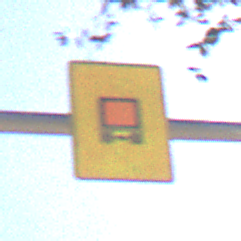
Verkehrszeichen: KennzeichnungspflichtigeFahrzeugeGefaehrlicheGueterOhnePfeilsymbol
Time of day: MorningAfternoon
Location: Outdoor (Nature)
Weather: Clear
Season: NotSpecified
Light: Natural